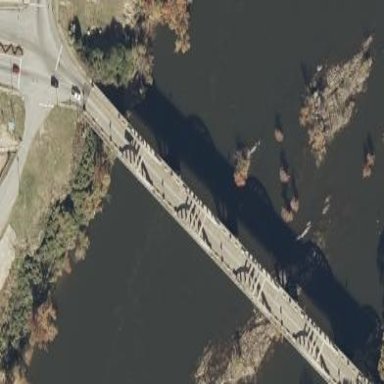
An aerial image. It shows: Man-made bridge.